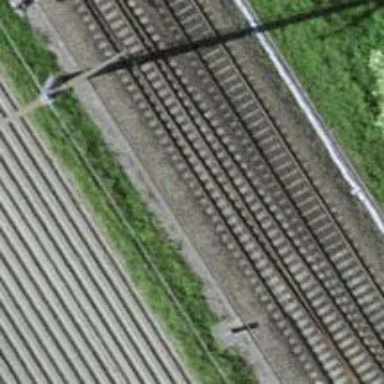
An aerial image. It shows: Railway track with contact line for electrification.